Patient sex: M
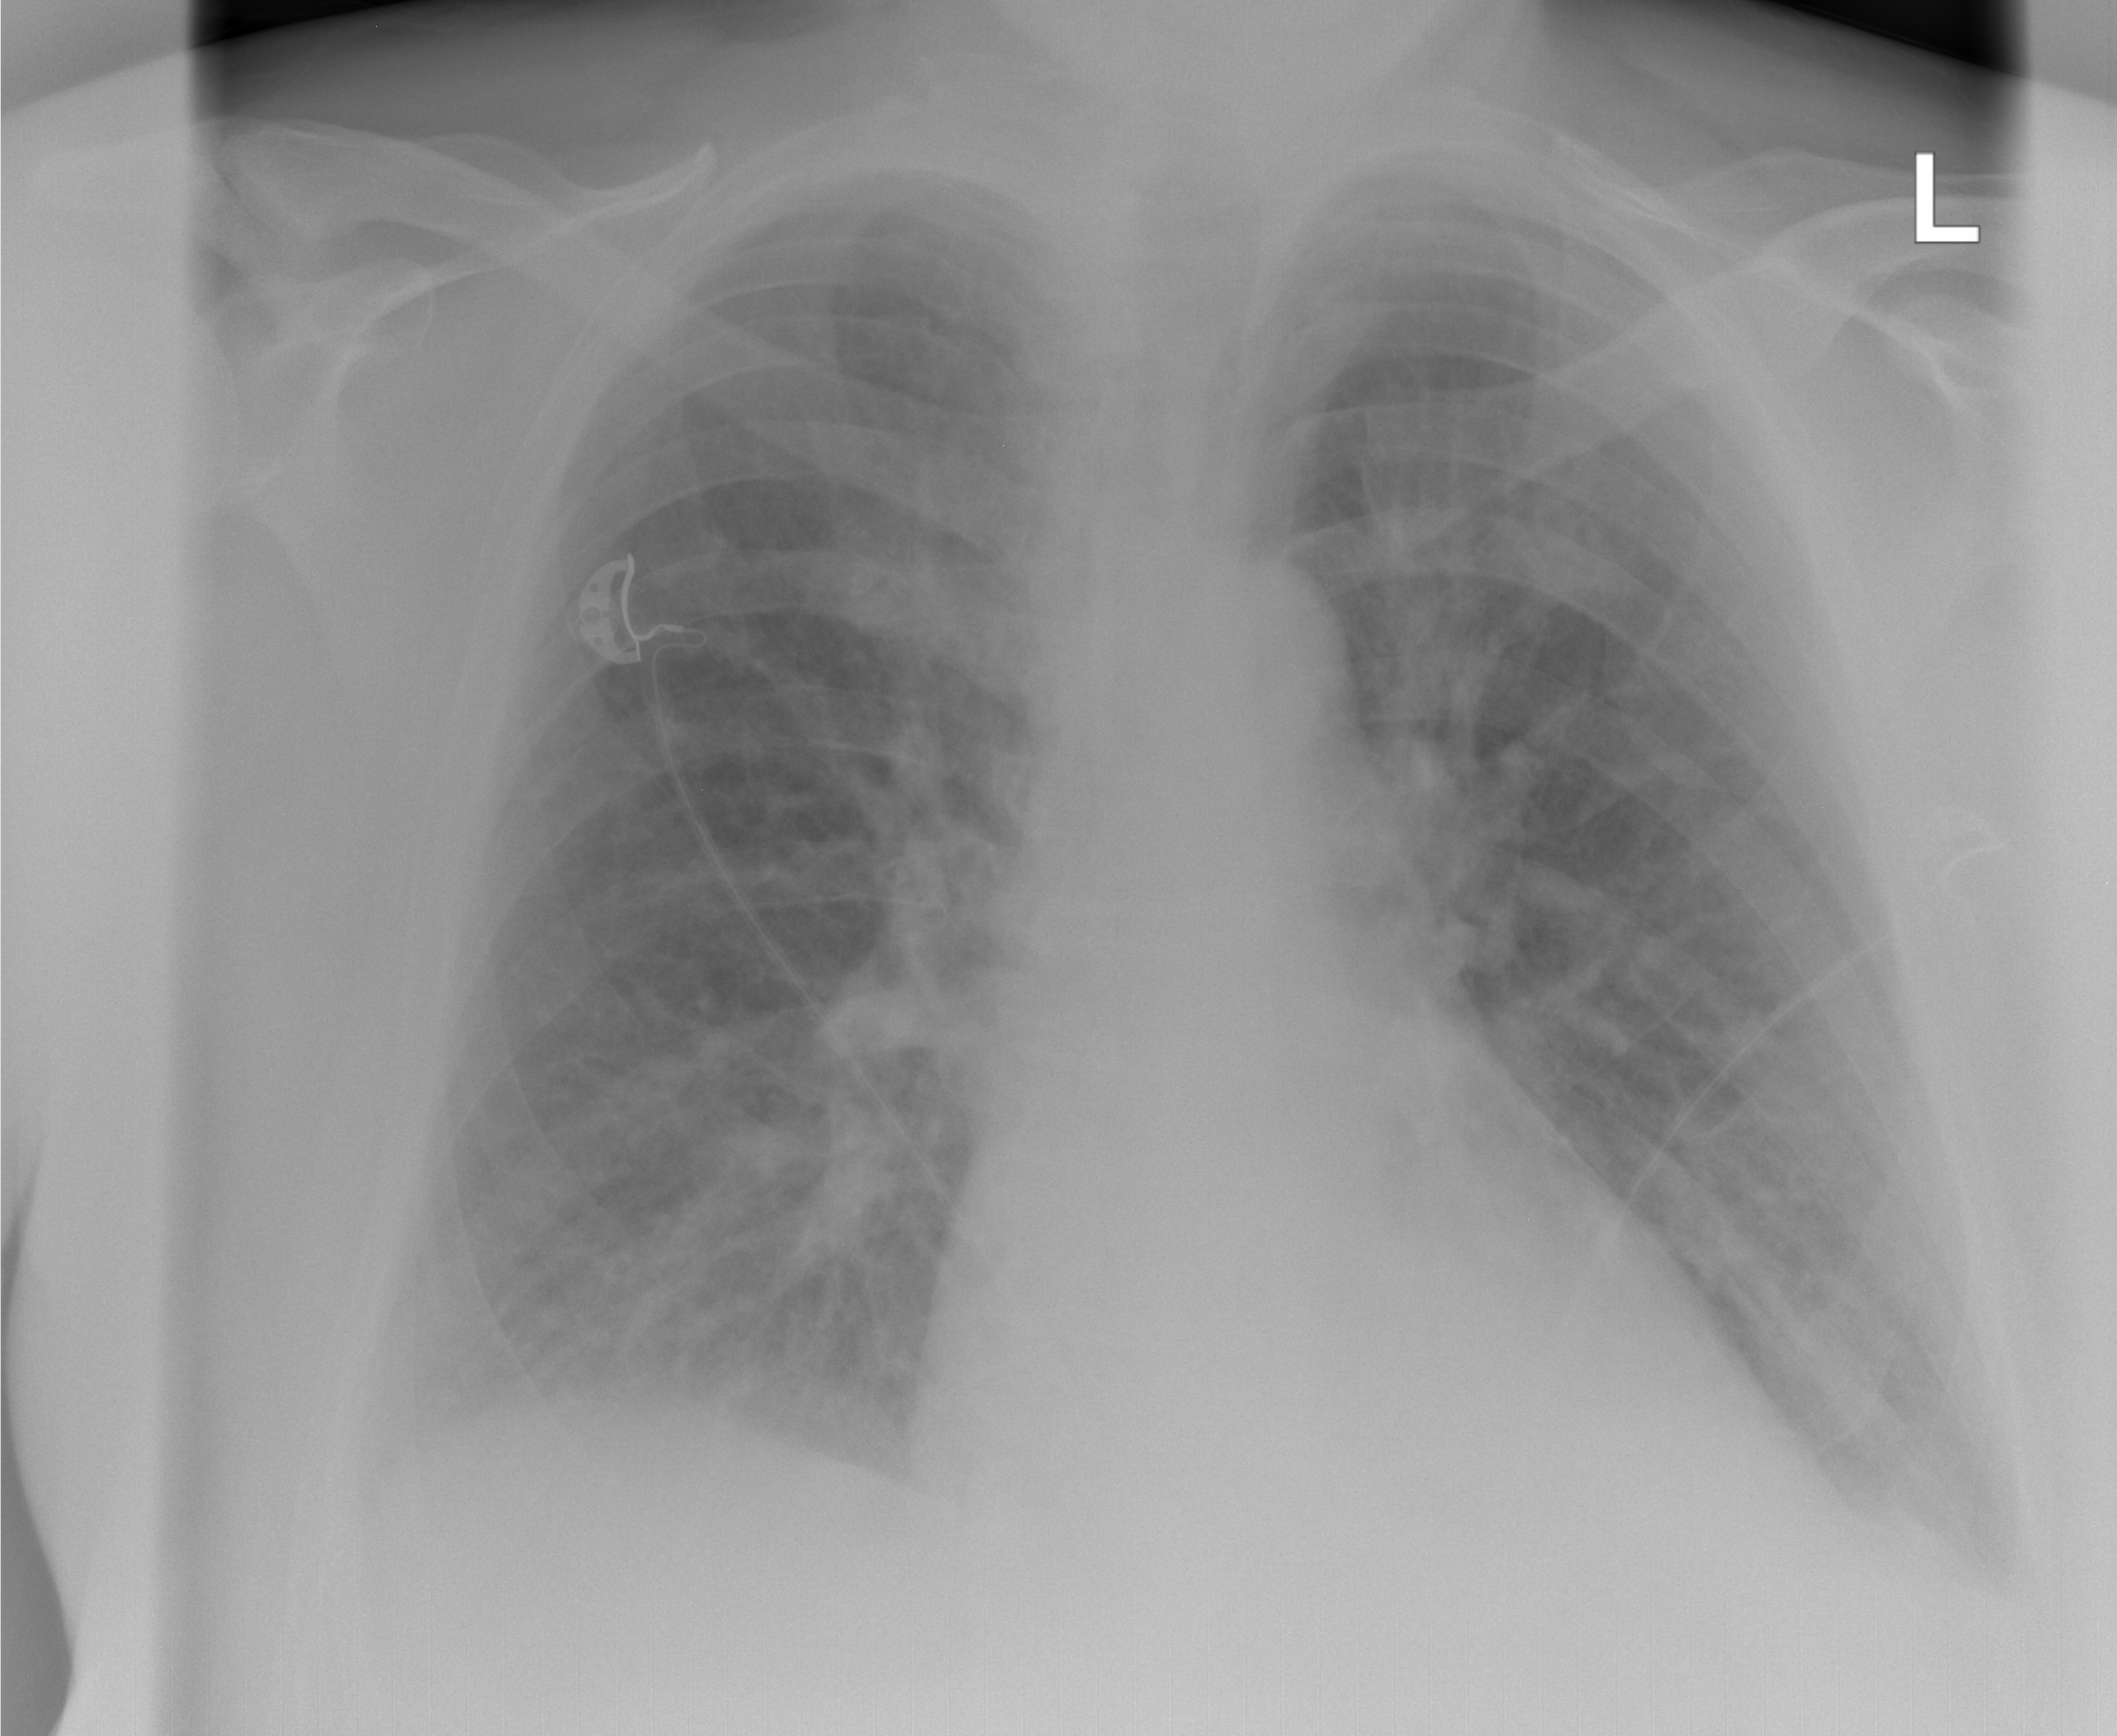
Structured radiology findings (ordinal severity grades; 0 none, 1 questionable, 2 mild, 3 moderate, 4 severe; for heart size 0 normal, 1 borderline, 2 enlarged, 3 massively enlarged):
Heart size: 2
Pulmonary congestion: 2
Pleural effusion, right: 2
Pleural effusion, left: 2
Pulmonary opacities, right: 0
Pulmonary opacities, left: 0
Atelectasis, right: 2
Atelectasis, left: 2